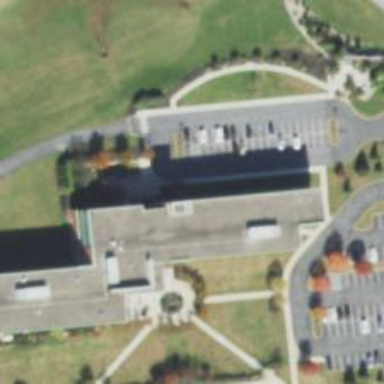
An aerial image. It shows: College building.